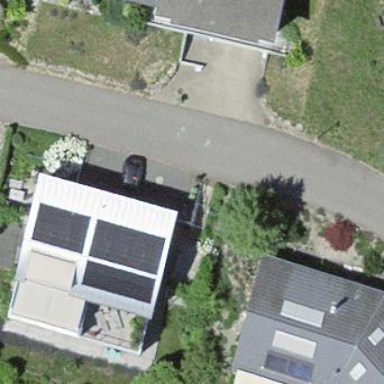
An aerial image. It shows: Residential building.